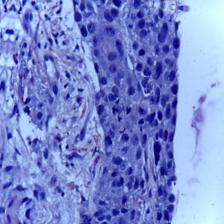
Diagnosis: OSCC